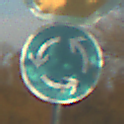
Verkehrszeichen: Kreisverkehr
Zusatzzeichen oben: Stop
Umgebung: Outdoor, RoadRail
Tageszeit: SunriseSunset
Wetter: PartlyCloudy
Licht: Natural
Jahreszeit: NotSpecified
Kontrast: HighContrast